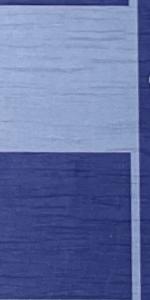
Label: Empty